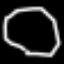
Label: octagon